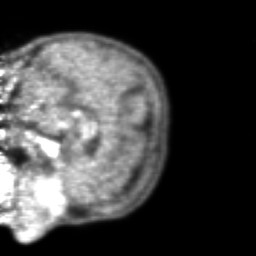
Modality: PET
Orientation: sagittal
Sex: female
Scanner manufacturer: ge